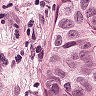
Metastatic tissue present: yes